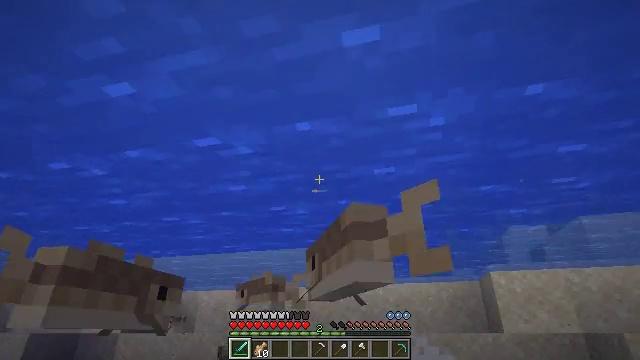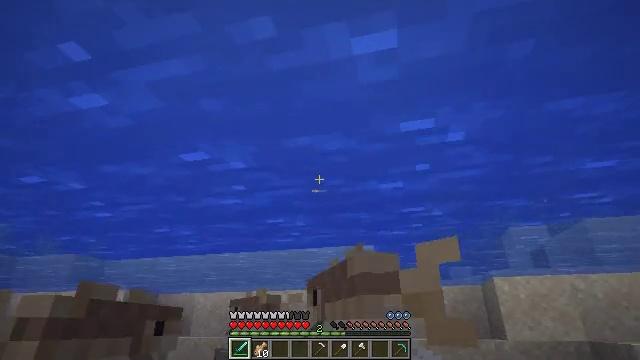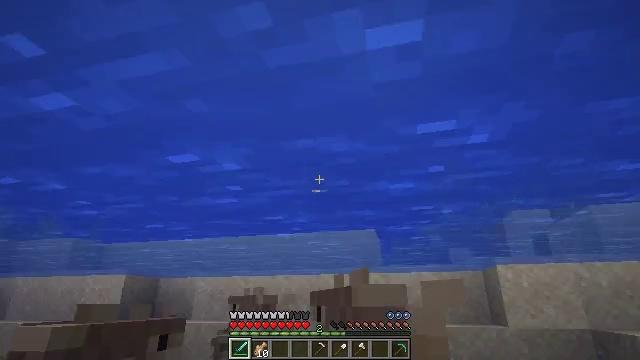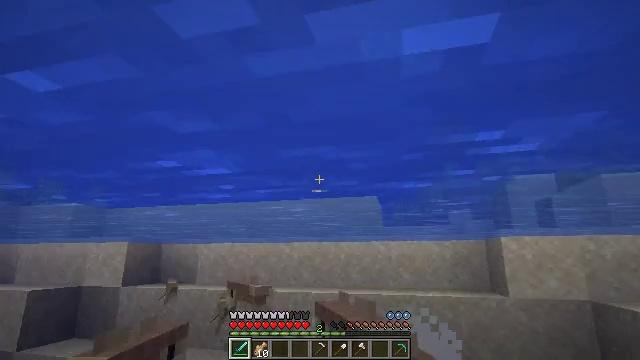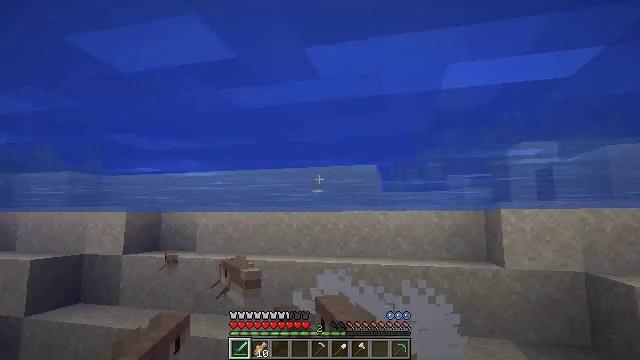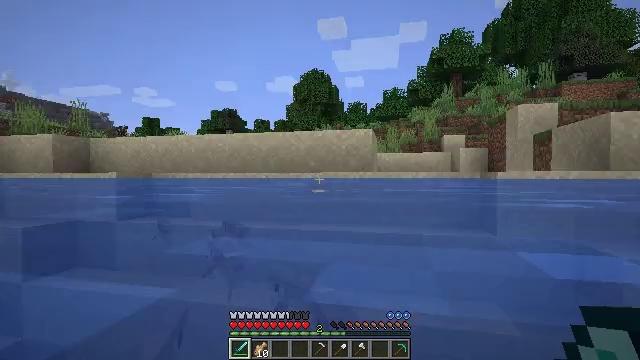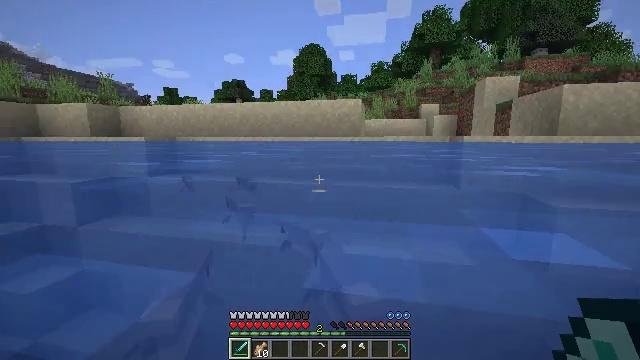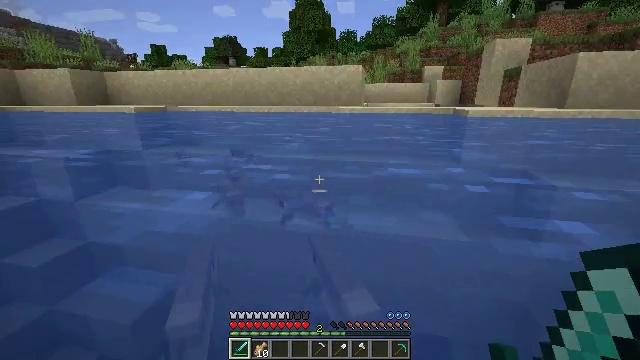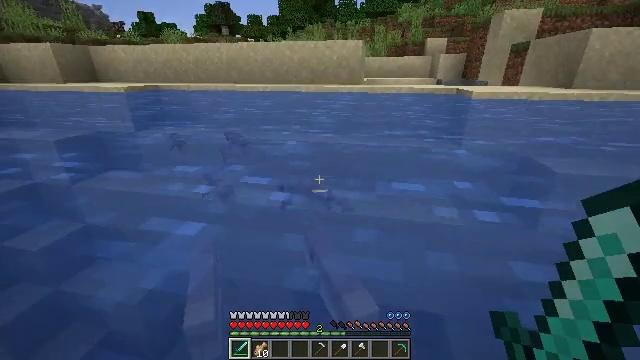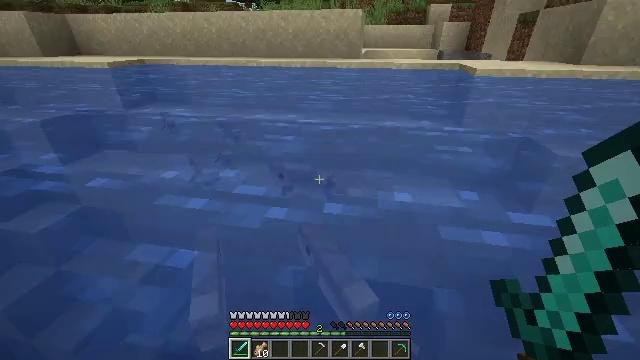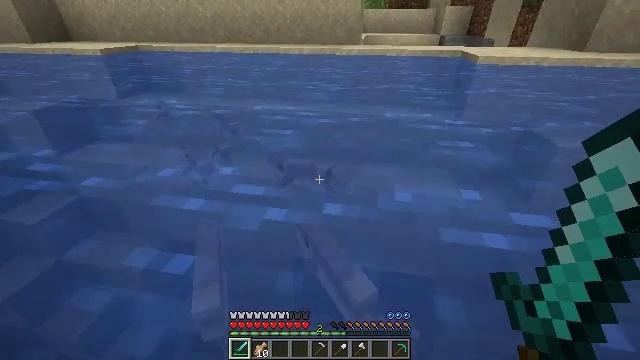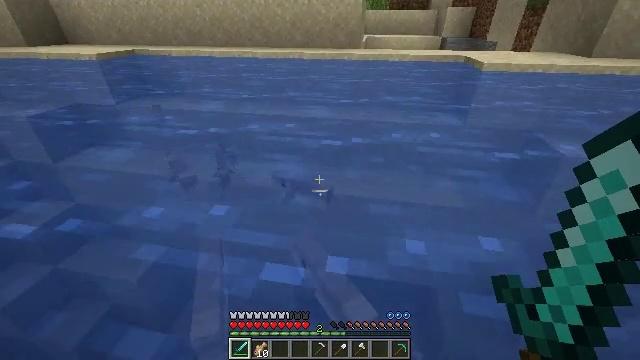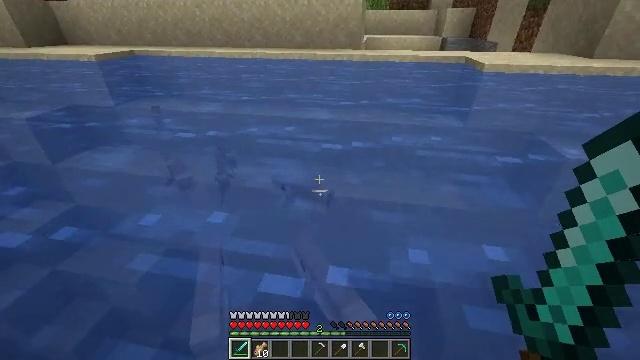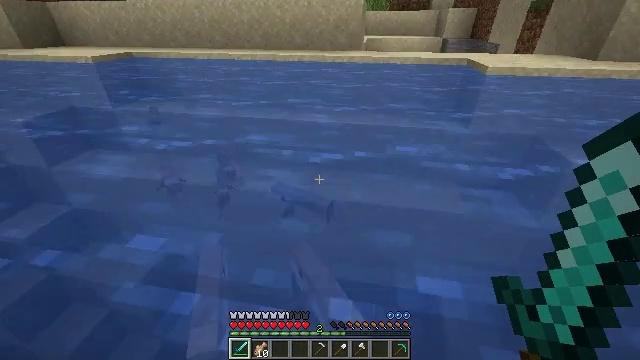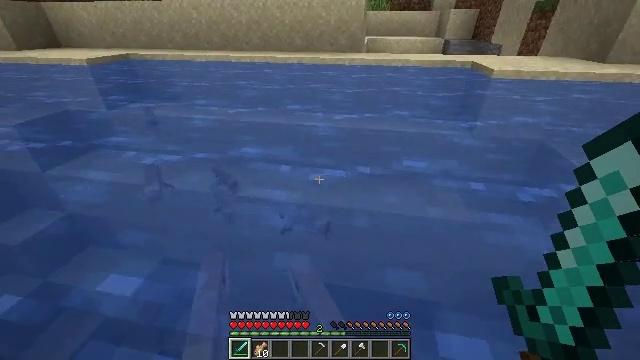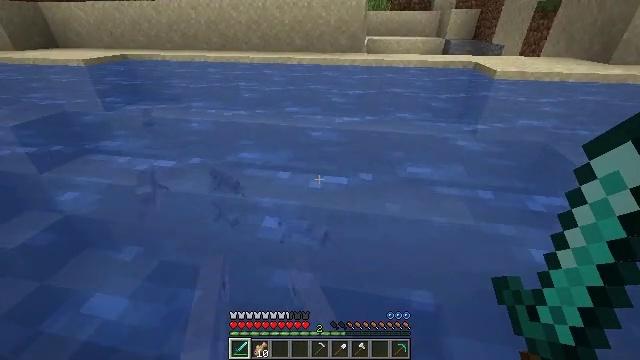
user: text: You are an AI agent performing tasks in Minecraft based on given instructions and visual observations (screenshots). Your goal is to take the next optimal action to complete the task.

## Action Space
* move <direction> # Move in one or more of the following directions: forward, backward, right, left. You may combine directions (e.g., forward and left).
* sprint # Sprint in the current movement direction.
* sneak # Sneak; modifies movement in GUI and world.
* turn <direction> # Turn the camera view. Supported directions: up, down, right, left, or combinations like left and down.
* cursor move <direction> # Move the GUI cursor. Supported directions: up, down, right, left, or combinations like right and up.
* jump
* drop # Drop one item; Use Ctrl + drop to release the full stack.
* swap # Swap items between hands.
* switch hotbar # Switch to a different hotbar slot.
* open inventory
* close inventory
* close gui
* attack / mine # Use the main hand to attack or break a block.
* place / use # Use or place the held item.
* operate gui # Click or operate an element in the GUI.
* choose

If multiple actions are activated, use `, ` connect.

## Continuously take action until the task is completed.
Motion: motion action
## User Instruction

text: Kill the cod.
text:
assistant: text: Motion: move forward, jump
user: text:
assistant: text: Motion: move forward, turn down, jump
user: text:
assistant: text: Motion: move forward, turn down, jump
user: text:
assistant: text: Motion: move forward, turn down, jump
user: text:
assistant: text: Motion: move forward, turn right and down, jump
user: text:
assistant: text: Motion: move forward, turn down, jump
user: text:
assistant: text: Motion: move forward, turn down
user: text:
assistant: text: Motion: move forward, turn down
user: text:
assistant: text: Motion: move forward, turn down
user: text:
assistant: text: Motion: move forward, turn down
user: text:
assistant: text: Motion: move forward
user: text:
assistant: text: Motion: move forward
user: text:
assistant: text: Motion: move forward
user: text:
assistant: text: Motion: move forward
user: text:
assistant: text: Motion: move forward
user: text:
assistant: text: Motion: move forward
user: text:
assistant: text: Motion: move forward
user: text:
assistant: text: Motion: move forward, turn left and down
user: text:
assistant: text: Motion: move forward, turn left and down
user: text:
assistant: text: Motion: move forward, turn left and down
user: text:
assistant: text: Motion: move forward, turn left and down
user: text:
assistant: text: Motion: move forward, turn left and down
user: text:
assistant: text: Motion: move forward, turn left and down
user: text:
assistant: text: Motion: move forward, turn left and down
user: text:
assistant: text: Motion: move forward, turn left and down
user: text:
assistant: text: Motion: move forward, turn left and down
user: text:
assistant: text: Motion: move forward, turn left, attack / mine
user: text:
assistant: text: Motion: move forward, turn left and up, attack / mine
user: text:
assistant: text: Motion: move forward, turn left, attack / mine
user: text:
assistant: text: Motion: move forward, turn left and up